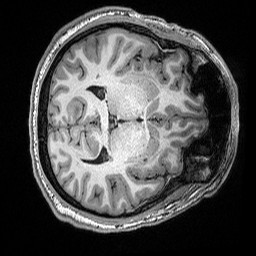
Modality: T1w
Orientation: axial
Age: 24
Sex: male
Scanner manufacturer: siemens
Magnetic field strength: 3 T
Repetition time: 2.53 s
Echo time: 0.0033 s